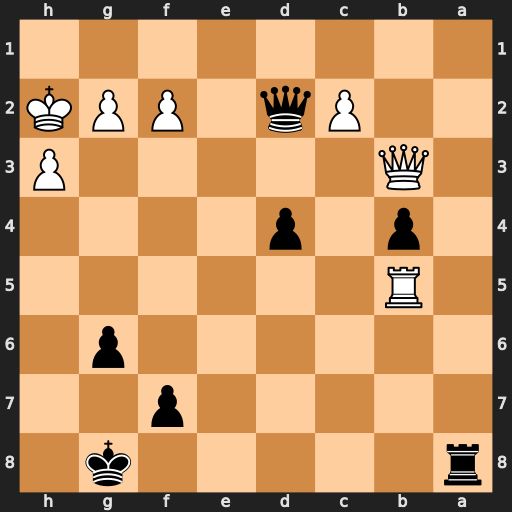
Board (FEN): r5k1/5p2/6p1/1R6/1p1p4/1Q5P/2Pq1PPK/8
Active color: b
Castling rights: -
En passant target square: -
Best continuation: Ra3 Qxb4 Qf4+